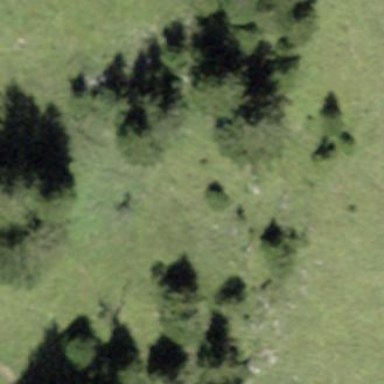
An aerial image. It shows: Forest area.